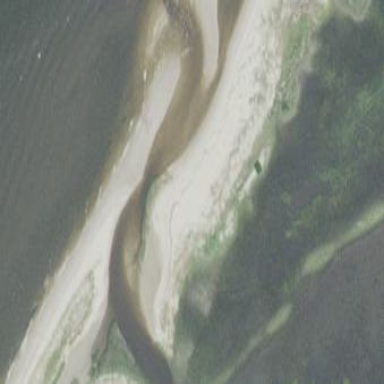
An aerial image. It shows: Natural area covered with sand.